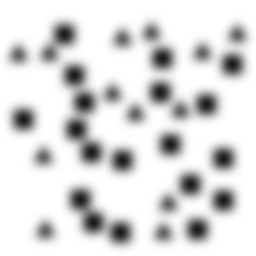
Squares: 19
Triangles: 13
Stars: 0
Total shapes: 32